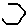
Label: hexagon